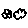
Label: cloud